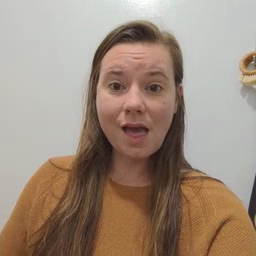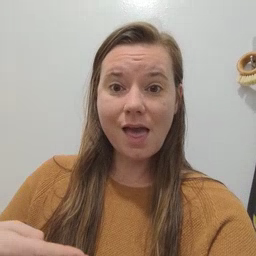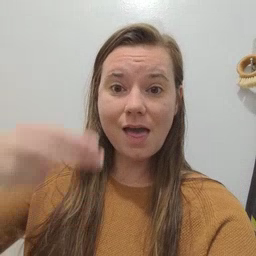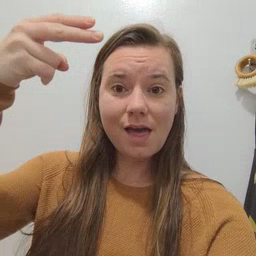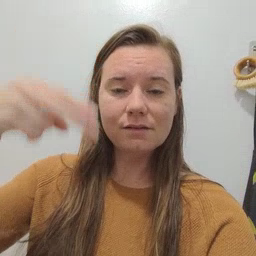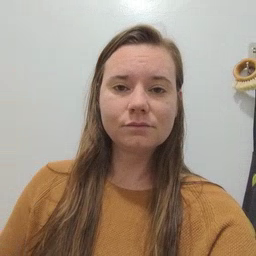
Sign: high